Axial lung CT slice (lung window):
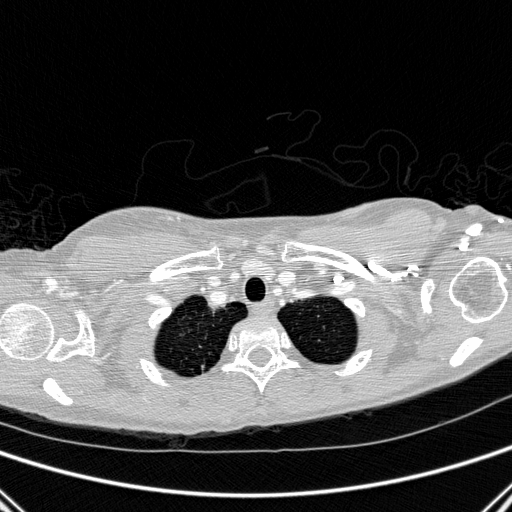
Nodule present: no